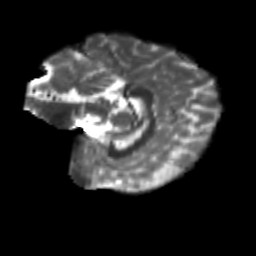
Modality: T2w
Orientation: sagittal
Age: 10
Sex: female
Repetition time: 9.512 s
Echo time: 0.089 s